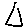
Label: triangle